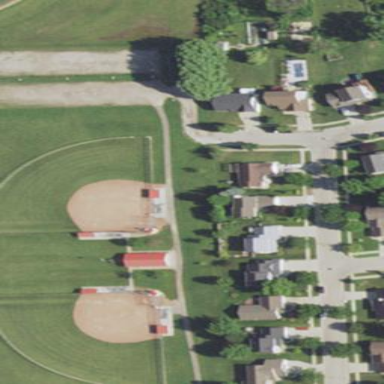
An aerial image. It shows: Baseball pitch for leisure land.